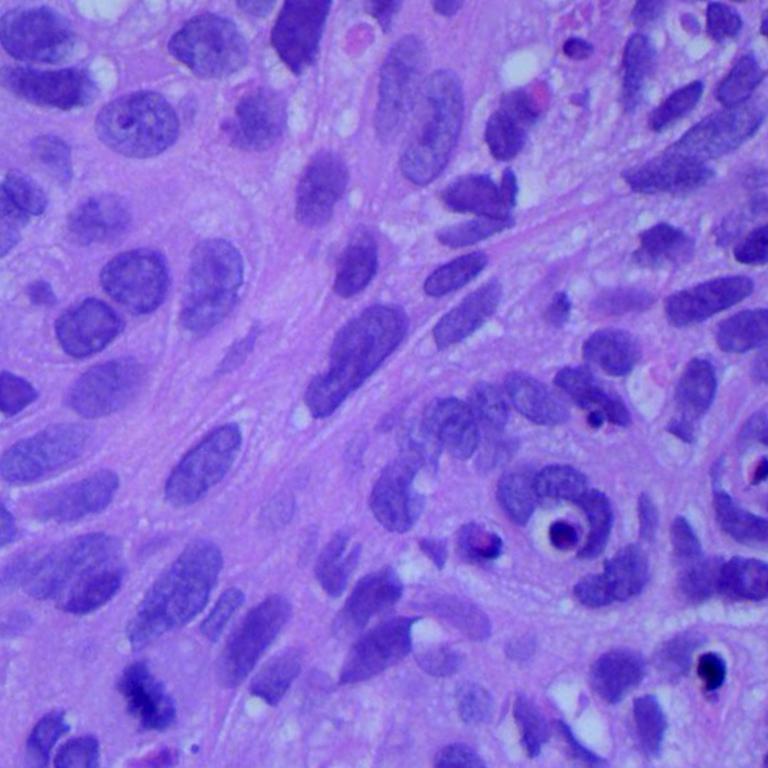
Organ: lung
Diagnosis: squamous carcinomas